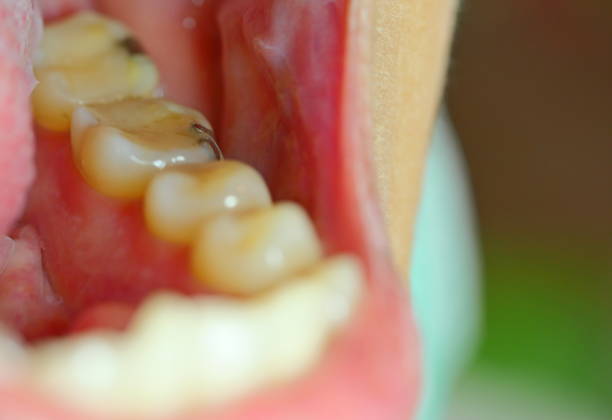
Condition: Caries